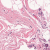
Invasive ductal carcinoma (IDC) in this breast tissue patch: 0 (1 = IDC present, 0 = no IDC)